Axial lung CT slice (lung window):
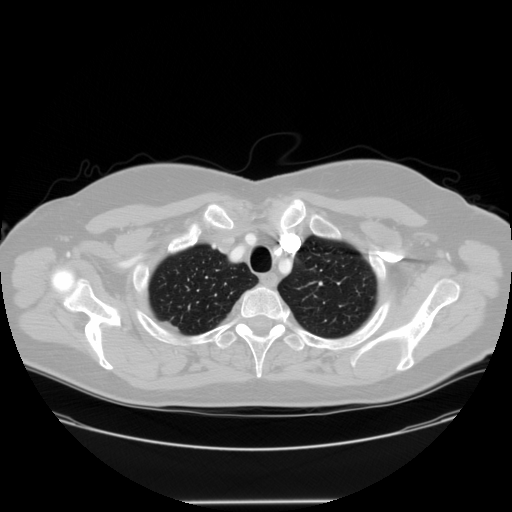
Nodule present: no